Brain MRI, t2w sequence, axial 2D slice.
Patient: age 30, sex F, weight 75 kg, height 1.7 m
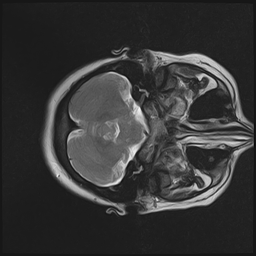